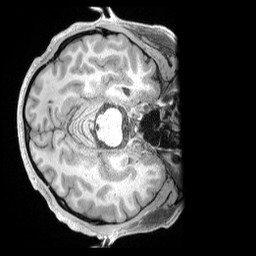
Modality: T1w
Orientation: axial
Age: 32
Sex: male
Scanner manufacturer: siemens
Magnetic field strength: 3 T
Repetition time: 2 s
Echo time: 0.00211 s